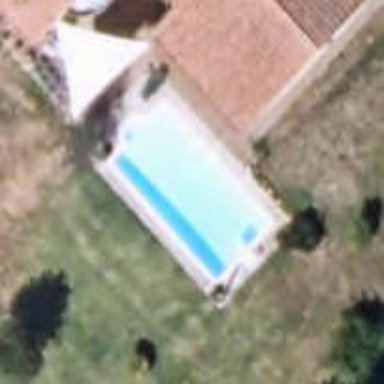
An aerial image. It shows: Swimming pool located in leisure land.